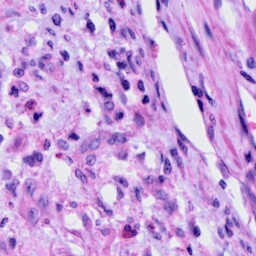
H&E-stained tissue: Cervix